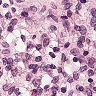
Metastatic tissue present: no